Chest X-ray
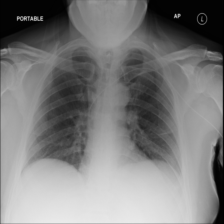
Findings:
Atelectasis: negative
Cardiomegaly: negative
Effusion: negative
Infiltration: negative
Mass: negative
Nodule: negative
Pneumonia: negative
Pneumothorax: negative
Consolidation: negative
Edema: negative
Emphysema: negative
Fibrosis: negative
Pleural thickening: negative
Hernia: negative